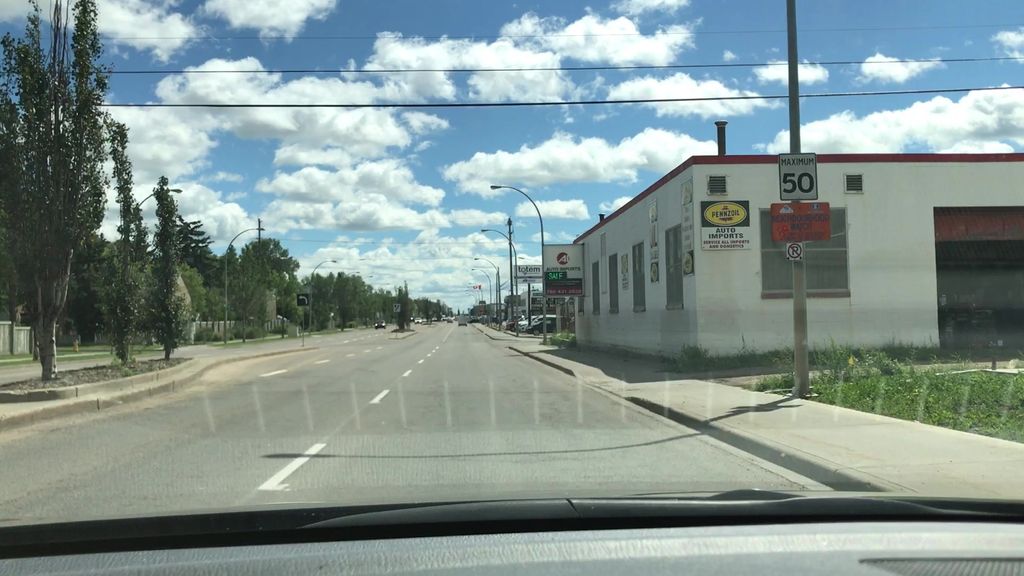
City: edmonton